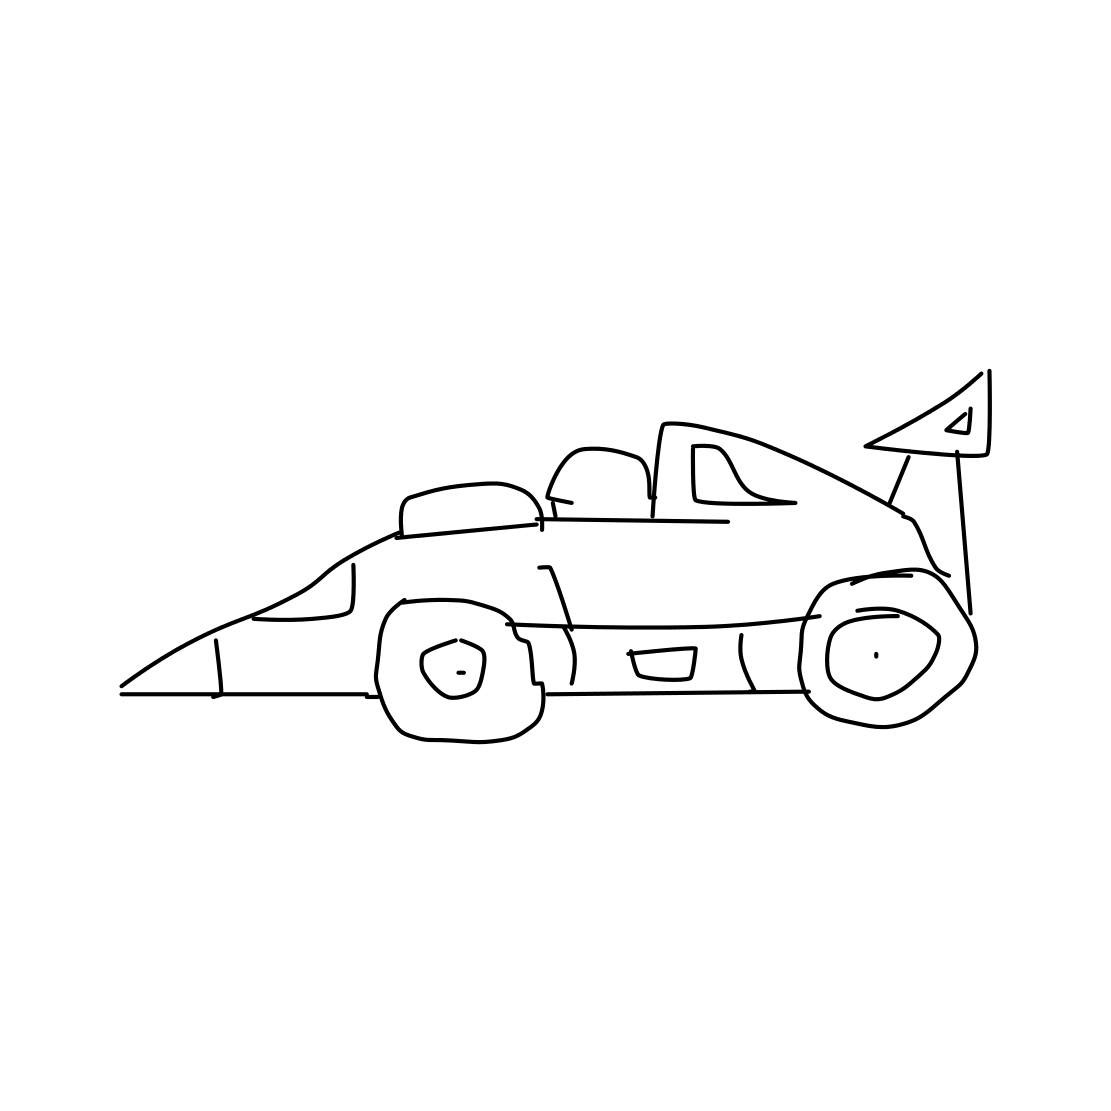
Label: race car